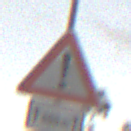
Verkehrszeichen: Gefahrenstelle
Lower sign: LaengeEinerStrecke1
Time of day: SunriseSunset
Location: Outdoor (RoadRail)
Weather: PartlyCloudy
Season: NotSpecified
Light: Natural